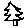
Label: tree